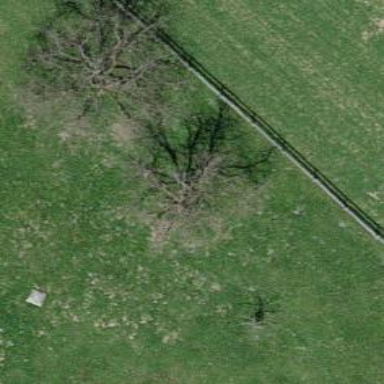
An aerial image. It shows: Agricultural area with deciduous broadleaved trees.